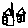
Label: house